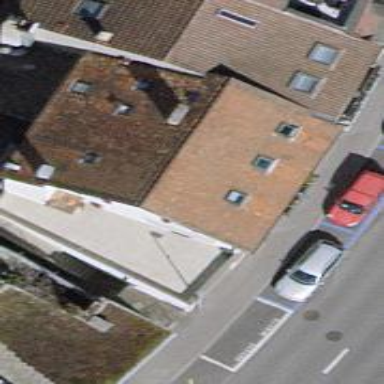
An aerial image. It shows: Restaurant.